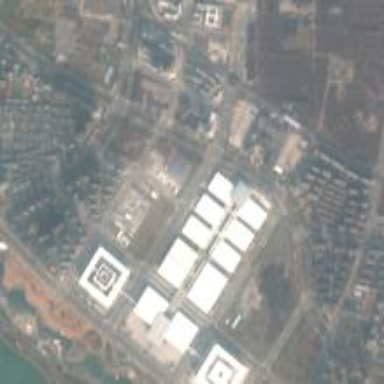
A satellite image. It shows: Exhibition center building.